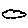
Label: cloud